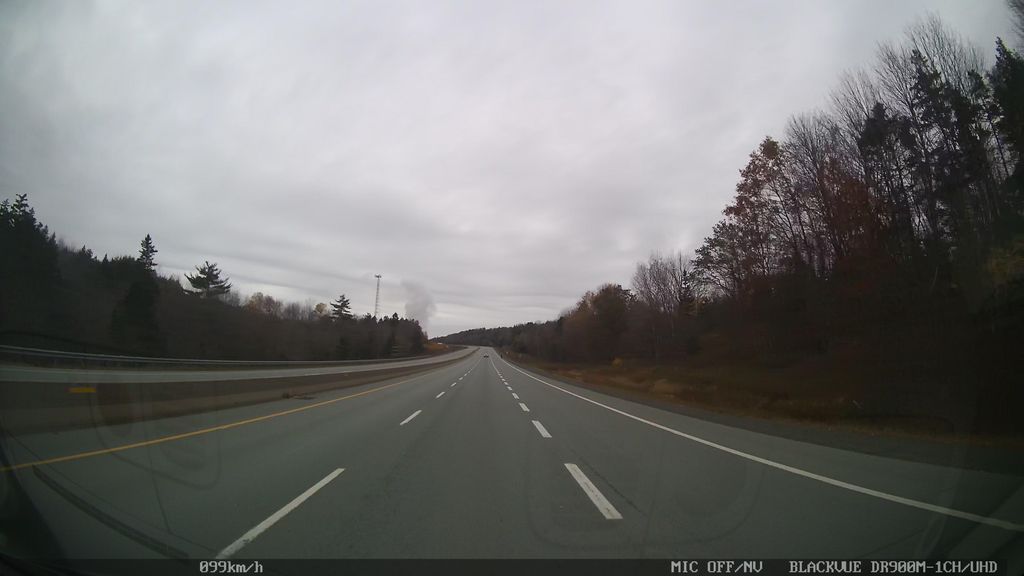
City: halifax